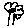
Label: flower